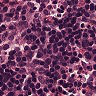
Metastatic tissue present: no